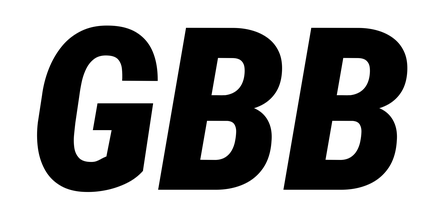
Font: Roboto-Italic_Condensed_Black_Italic